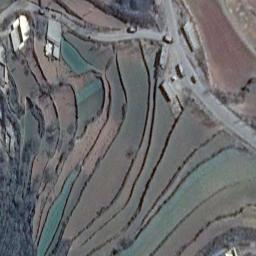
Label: terrace